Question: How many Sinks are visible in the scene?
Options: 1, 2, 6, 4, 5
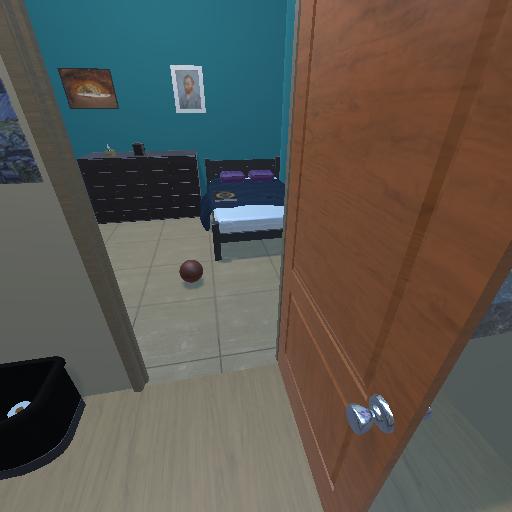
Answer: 1